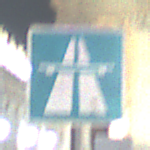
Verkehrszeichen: Autobahn
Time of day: Night
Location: Outdoor (Urban)
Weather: PartlyCloudy
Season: NotSpecified
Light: Artificial